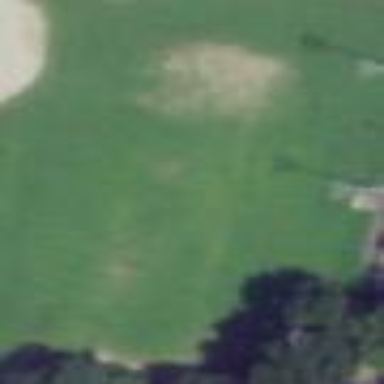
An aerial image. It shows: Soccer pitch with grass surface for leisure land.